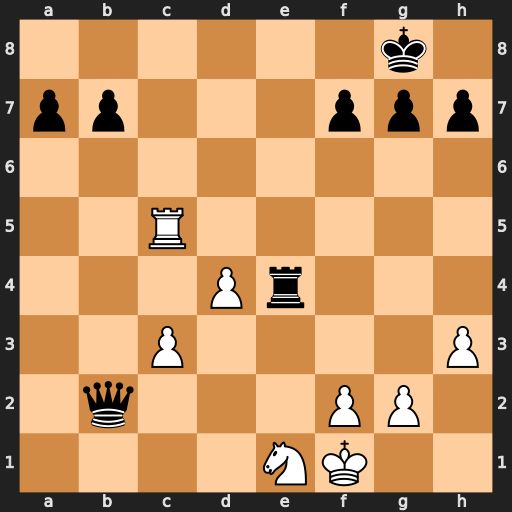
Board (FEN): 6k1/pp3ppp/8/2R5/3Pr3/2P4P/1q3PP1/4NK2
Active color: w
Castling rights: -
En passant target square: -
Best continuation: Rc8+ Re8 Rxe8#